Question: I'm using SwitchPreference in my Android app and found something so weird. There is more than one SwitchPreference in the preference.
When I use the default layout of PreferenceActivity, everything works so well. But after I set custom layout to the preference activity, those Switches begin change together when you click any of them. I'm testing it on a arm-based tablet. Also I test it on my Android phone, It works just so the same.
How does it happens!
Here is my custom layout ('setting.xml') for preference:
'''
<?xml version="1.0" encoding="utf-8"?>
<LinearLayout xmlns:android="http://schemas.android.com/apk/res/android"
android:layout_width="match_parent"
android:layout_height="match_parent"
android:orientation="vertical" >
<LinearLayout
android:layout_width="match_parent"
android:layout_height="wrap_content" >
<Button
android:id="@+id/button1"
android:layout_width="0dp"
android:layout_height="wrap_content"
android:layout_weight="1"
android:text="Button" />
<Button
android:id="@+id/button2"
android:layout_width="0dp"
android:layout_height="wrap_content"
android:layout_weight="1"
android:text="Button" />
</LinearLayout>
<ListView
android:id="@android:id/list"
android:layout_width="match_parent"
android:layout_height="wrap_content" >
</ListView>
</LinearLayout>
'''
and the PreferenceScreen
'''
<PreferenceScreen xmlns:android="http://schemas.android.com/apk/res/android" >
<SwitchPreference
android:key="switch1"
android:summary="This is switch 1"
android:title="Switch 1" />
<SwitchPreference
android:key="switch2"
android:summary="This is switch 2"
android:title="Switch 2" />
</PreferenceScreen>
'''
In the code, I just set the custom layout
'''
public class SettingsActivity extends PreferenceActivity {
protected void onCreate(Bundle savedInstanceState) {
super.onCreate(savedInstanceState);
setContentView(R.layout.setting);
}
@Override
protected void onPostCreate(Bundle savedInstanceState) {
super.onPostCreate(savedInstanceState);
setupSimplePreferencesScreen();
}
private void setupSimplePreferencesScreen() {
addPreferencesFromResource(R.xml.pref_general);
}
}
'''
Here is the screenshot of the preference, and the two switch always change at the same time what ever you click each of them.

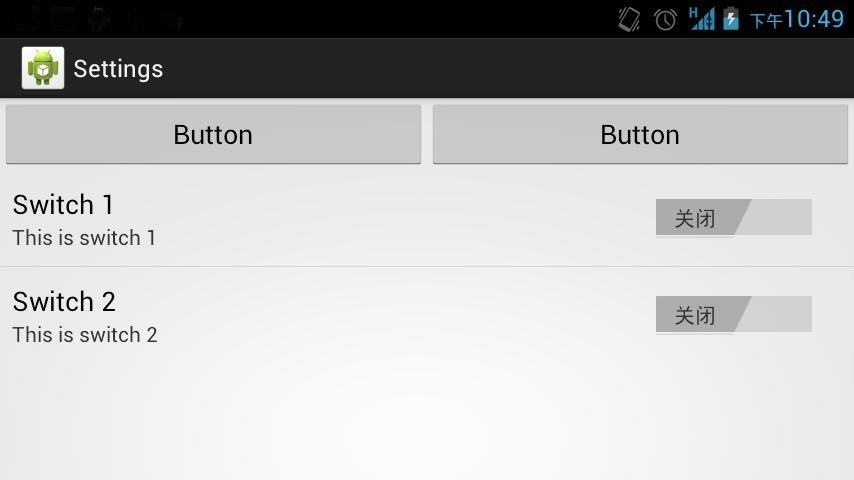
Answer: It seems that SwitchPreference's 'onBindView' will use other 'Switch' view as the parameters.
Here is a <URL> in Android project in Google Code. It's this problem, but similar, both describes switch views will act according to other switches' states.
So I found two way to solve the problem:
1. Use CheckBoxPreference if there are more than one boolean preference in your screen.
2. Use this workaround public class CustomSwitchPreference extends SwitchPreference {
/**
* Construct a new SwitchPreference with the given style options.
*
* @param context The Context that will style this preference
* @param attrs Style attributes that differ from the default
* @param defStyle Theme attribute defining the default style options
*/
public CustomSwitchPreference(Context context, AttributeSet attrs, int defStyle) {
super(context, attrs, defStyle);
}
/**
* Construct a new SwitchPreference with the given style options.
*
* @param context The Context that will style this preference
* @param attrs Style attributes that differ from the default
*/
public CustomSwitchPreference(Context context, AttributeSet attrs) {
super(context, attrs);
}
/**
* Construct a new SwitchPreference with default style options.
*
* @param context The Context that will style this preference
*/
public CustomSwitchPreference(Context context) {
super(context, null);
}
@Override
protected void onBindView(View view) {
// Clean listener before invoke SwitchPreference.onBindView
ViewGroup viewGroup= (ViewGroup)view;
clearListenerInViewGroup(viewGroup);
super.onBindView(view);
}
/**
* Clear listener in Switch for specify ViewGroup.
*
* @param viewGroup The ViewGroup that will need to clear the listener.
*/
private void clearListenerInViewGroup(ViewGroup viewGroup) {
if (null == viewGroup) {
return;
}
int count = viewGroup.getChildCount();
for(int n = 0; n < count; ++n) {
View childView = viewGroup.getChildAt(n);
if(childView instanceof Switch) {
final Switch switchView = (Switch) childView;
switchView.setOnCheckedChangeListener(null);
return;
} else if (childView instanceof ViewGroup){
ViewGroup childGroup = (ViewGroup)childView;
clearListenerInViewGroup(childGroup);
}
}
}
}
I've tested both of the two solutions. They works.